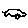
Label: car